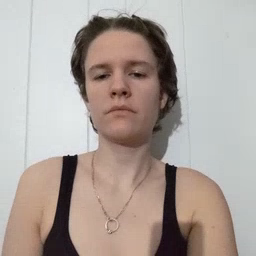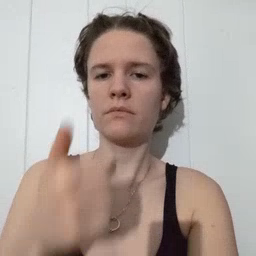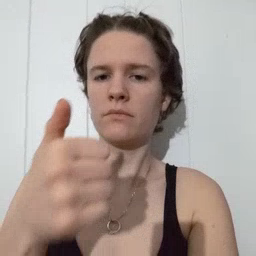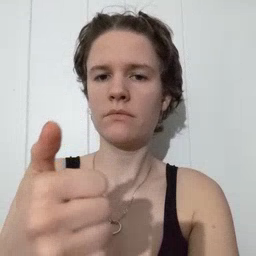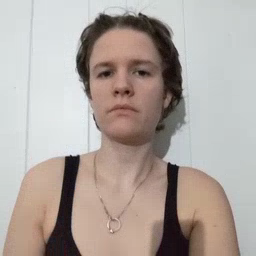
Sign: yourself